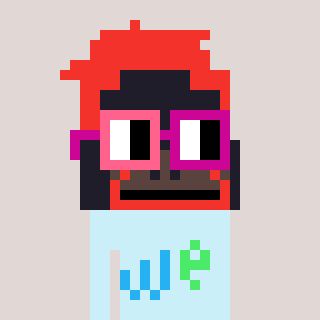
a pixel art character with square pink and red glasses, a orangutan-shaped head and a cold-colored body on a warm background